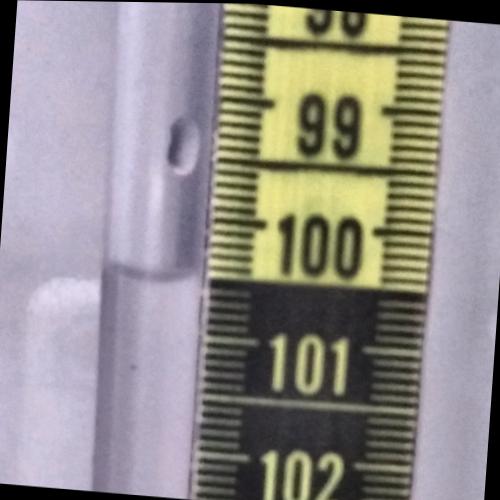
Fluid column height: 100.5 cm